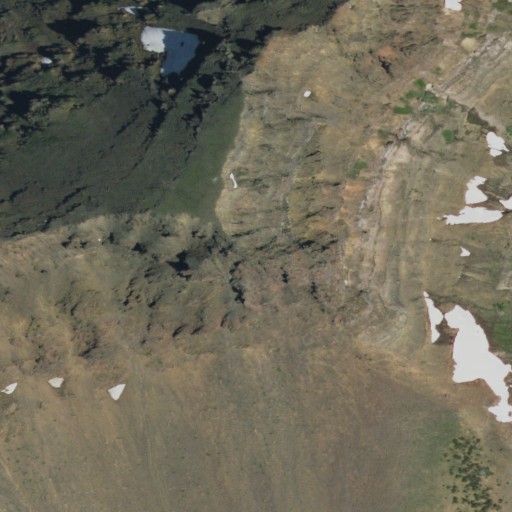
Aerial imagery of mountain in Wyoming named Sleeping Giant Mountain containing barren land, shrub, grassland, and evergreen forest